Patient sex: M
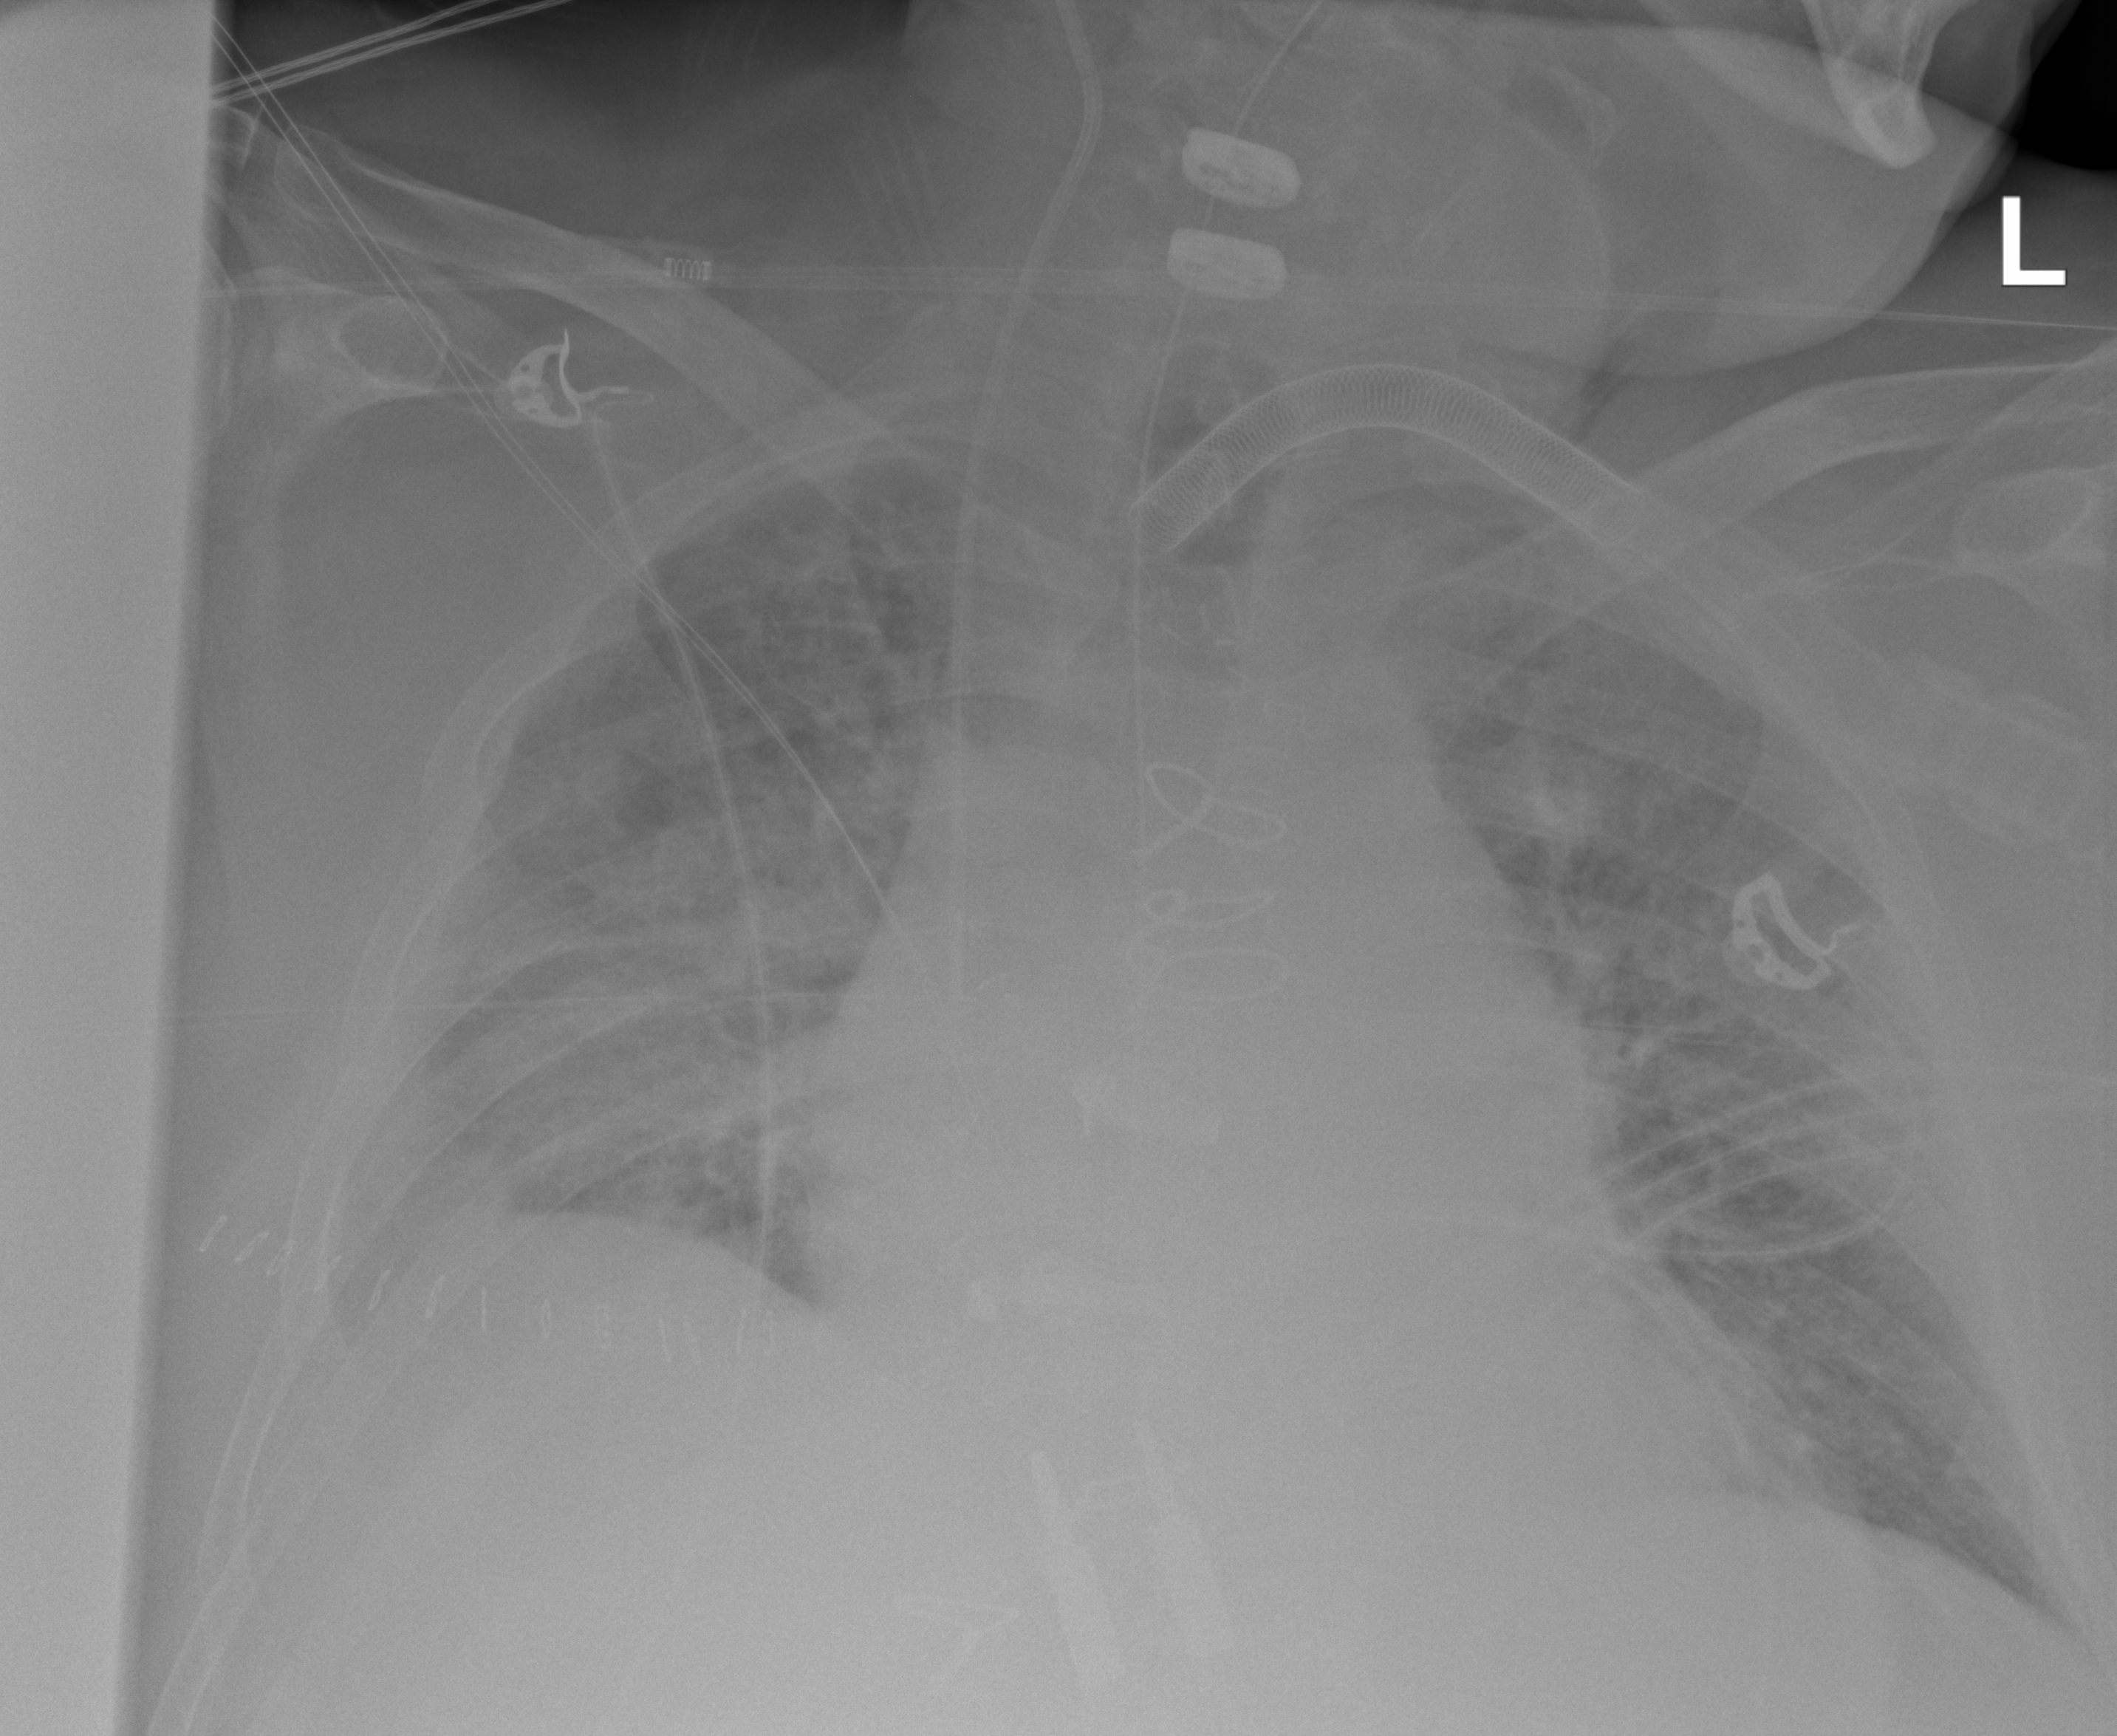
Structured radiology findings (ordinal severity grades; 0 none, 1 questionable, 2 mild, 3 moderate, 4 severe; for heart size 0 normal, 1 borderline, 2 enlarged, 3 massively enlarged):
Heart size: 2
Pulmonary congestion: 2
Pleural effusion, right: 2
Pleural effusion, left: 0
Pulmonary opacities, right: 2
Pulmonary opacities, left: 2
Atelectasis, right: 2
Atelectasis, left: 2